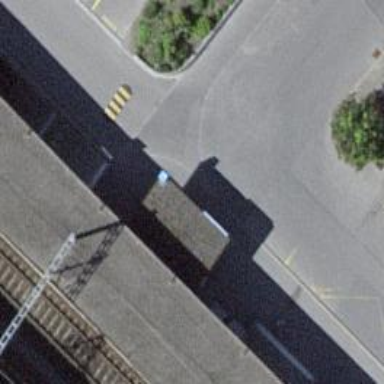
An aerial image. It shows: Kiosk shop.